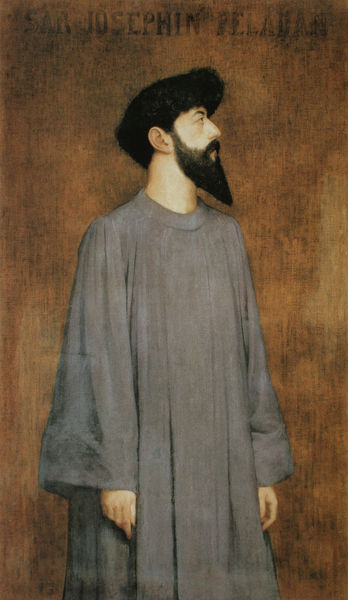
Titel: Bildnis Pédalan
Künstler: Alexandre Séon
Standort: Lyon
Institution: Musée des Beaux-Arts
Schlagwörter: blau, gemälde, hand, mann, ocker, braun, finger, grau, hintergrund, hut, mund, nase, ohr, profil, schwarz, weiss, blick, beige, rock, bart, hemd, kappe, mütze, wand, arm, arme, falten, gesicht, kragen, vollbart, ärmel, bildnis, hals, hände, portrait, porträt, auge, gewand, haare, kutte, ohren, kopfbedeckung, schrift, russland, farbe, hands, hat, king, priest, religious, black, dark, dress, face, falte, gold, gray, grey, hair, klimt, robe, spitz, symbolism, inschrift, gown, brown, selbstporträt, name, orient, selbstbildnis, spitzbart, profile, selbstportrait, man, skin, ear, orange, prince, stand, pelzmütze, russe, gaze, look, tunika, beard, bearded man, islam, cloak, vertical, artist, painter, monk, religion, shoulders, orientale, gewandt, gentleman, allah, rundkragen, standing, aesthetic, assirian, holy man, idealist, moslem, muslim, mystical, nabis, peladan, pointy, prophet, realistic, rosicrucian, signatr, spiritual